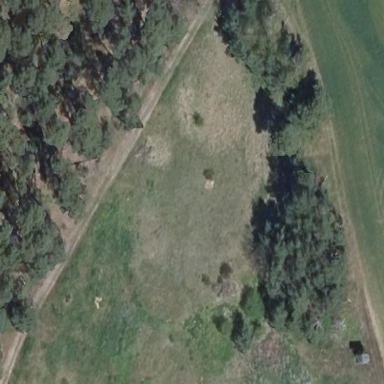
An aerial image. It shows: Beautiful meadow.